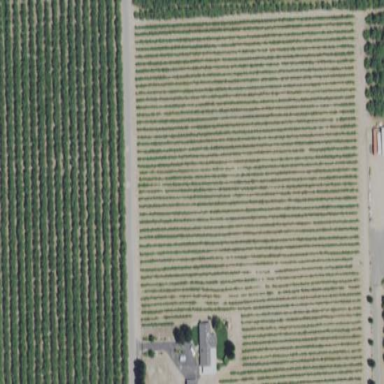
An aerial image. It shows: Vineyard where grapes are grown.